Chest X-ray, PA view. Patient: 54 years old, sex M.
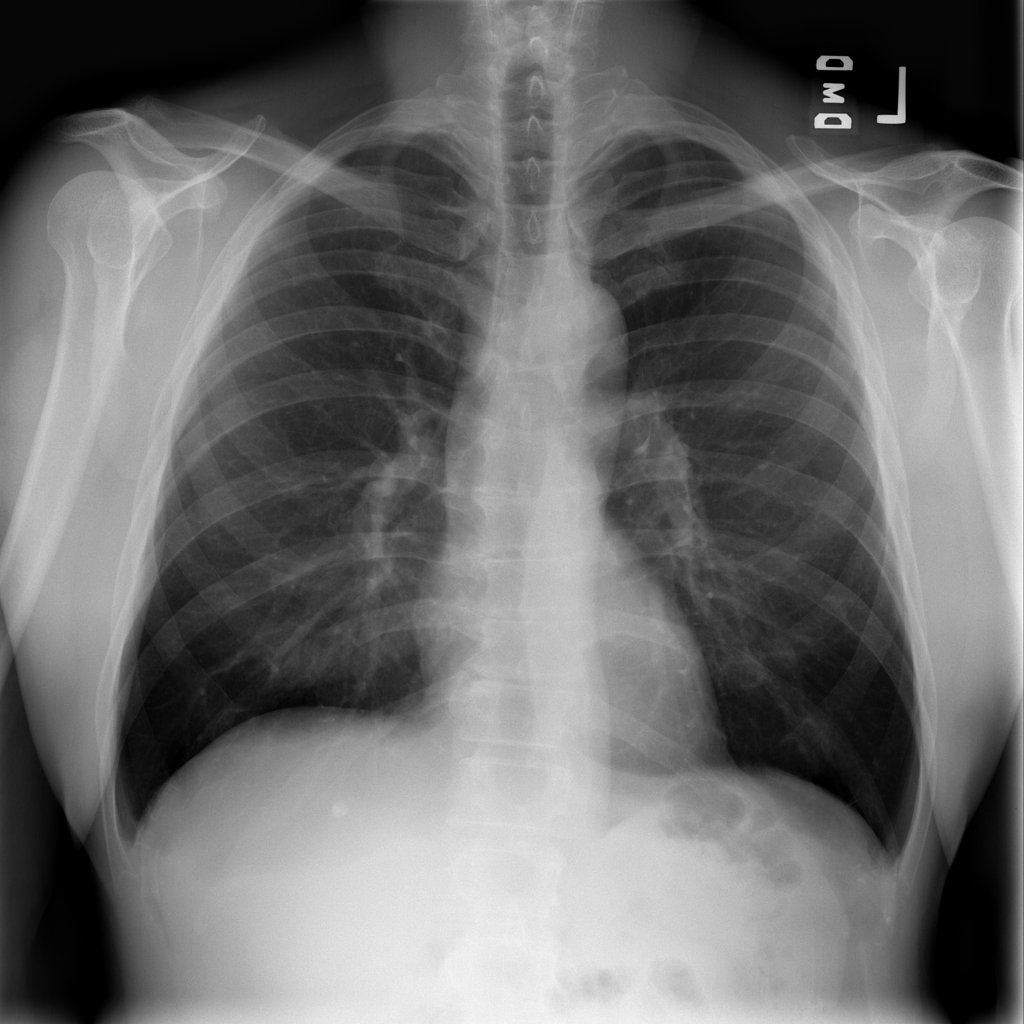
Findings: No Finding